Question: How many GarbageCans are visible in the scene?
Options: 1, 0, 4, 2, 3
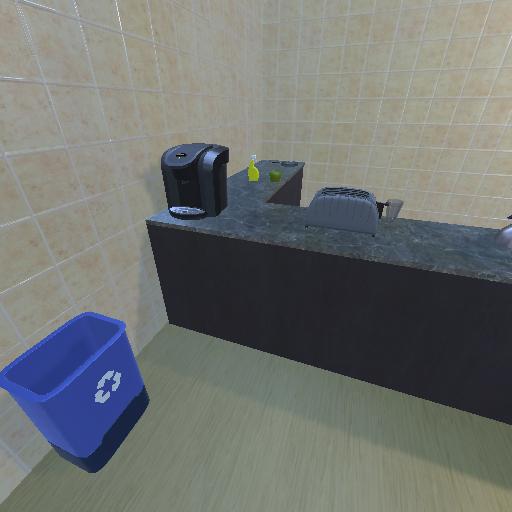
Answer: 1